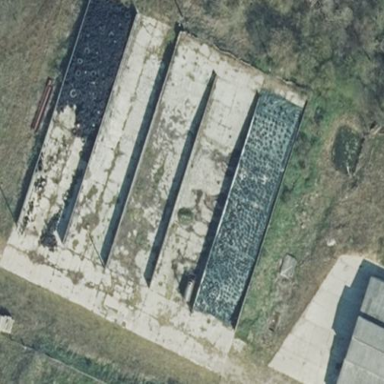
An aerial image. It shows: Bunker silo.